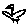
Label: bird